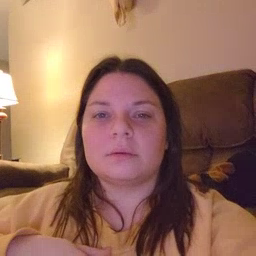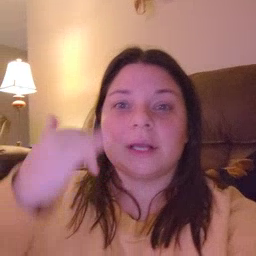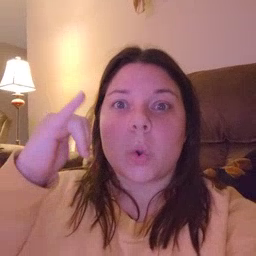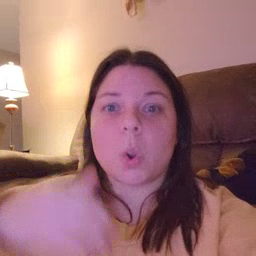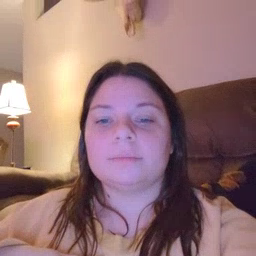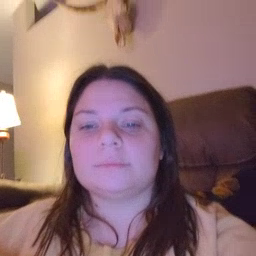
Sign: yellow